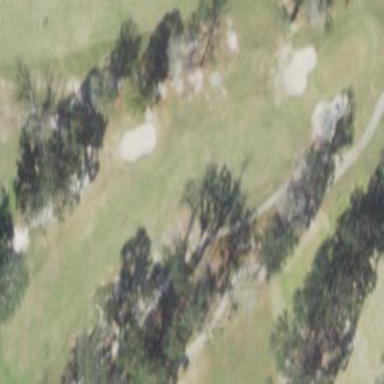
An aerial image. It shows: Grassy area designated as golf fairway.